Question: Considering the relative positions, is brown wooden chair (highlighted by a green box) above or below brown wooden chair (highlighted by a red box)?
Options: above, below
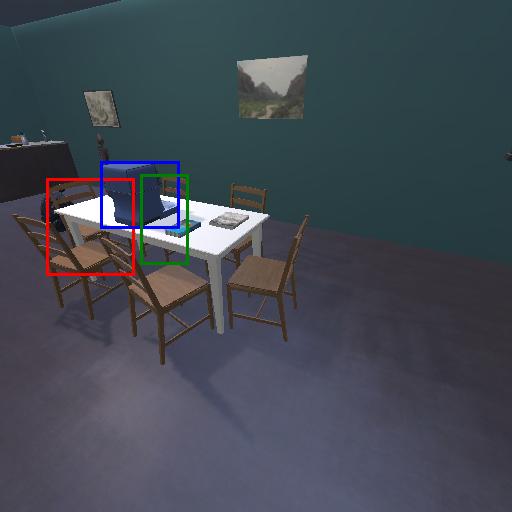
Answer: above